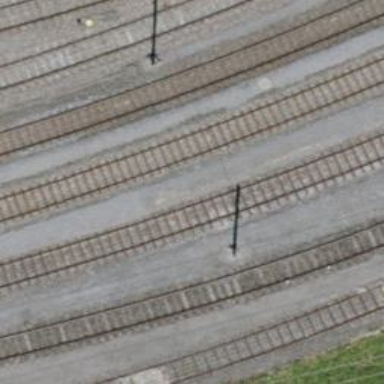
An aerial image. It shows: Single-track railway siding with electrified contact lines.